高三 · 度量几何学
14. 如图, 两圆相交于 $A, B$ 两点, 过点 $\mathrm{A}$ 的直线交两圆于点 $\mathrm{C}, \mathrm{D}$, 过点 $\mathrm{B}$ 的直线交两圆于点 $\mathrm{E}, \mathrm{F}$,连接 $\mathrm{CE}$, $\mathrm{DF}$, 若 $\angle \mathrm{C}=95^{\circ}$, 则 $\angle \mathrm{D}=$ \$ \qquad \$ $\circ$.

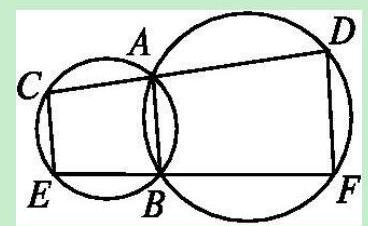
答案: 85
解析: : 解答: $\because \mathrm{A}, \mathrm{B}, \mathrm{C}, \mathrm{E}$ 四点共圆, $\therefore \angle \mathrm{ABE}+\angle \mathrm{C}=180^{\circ}$,

$\therefore \angle \mathrm{ABE}=180^{\circ}-95^{\circ}=85^{\circ}$.

又 $\because \angle \mathrm{ABE}$ 是四边形 $\mathrm{ABFD}$ 的外角,

$\therefore \angle \mathrm{D}=\angle \mathrm{ABE}=85^{\circ}$.

分析: 本题主要考查了圆内接四边形的性质与判断定理, 解决问题的关键是根据圆内接四边形的性质与判断定理结合所给条件分析计算即可